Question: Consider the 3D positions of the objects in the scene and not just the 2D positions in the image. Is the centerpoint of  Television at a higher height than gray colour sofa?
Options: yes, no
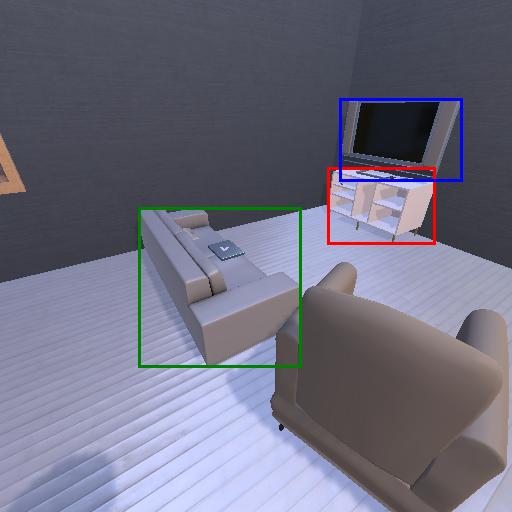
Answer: yes